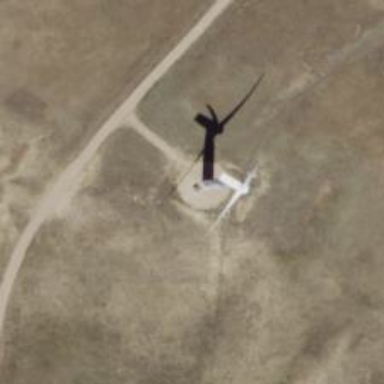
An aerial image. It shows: Wind power generator with wind turbines.